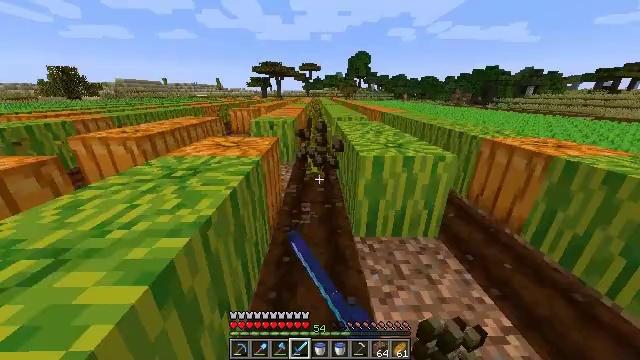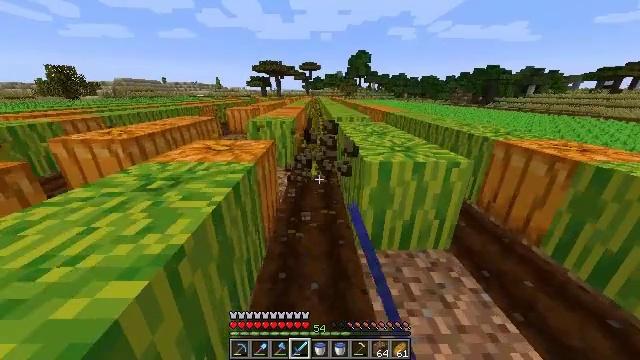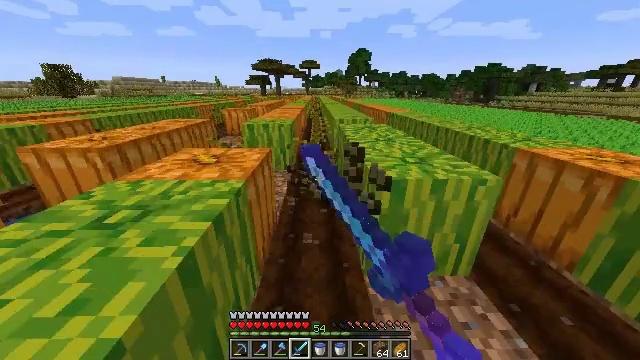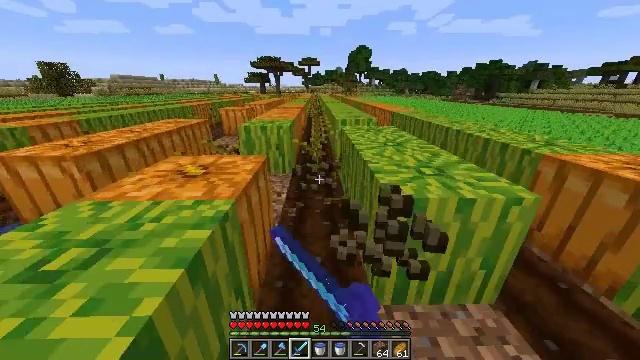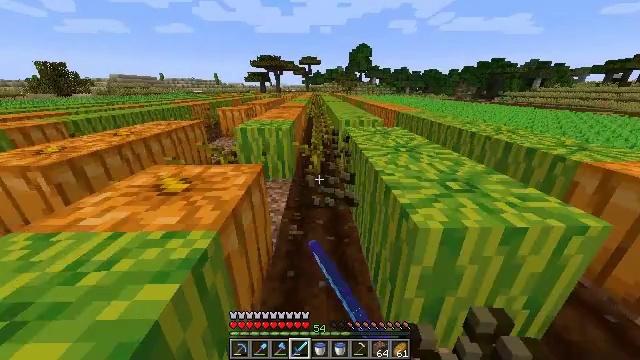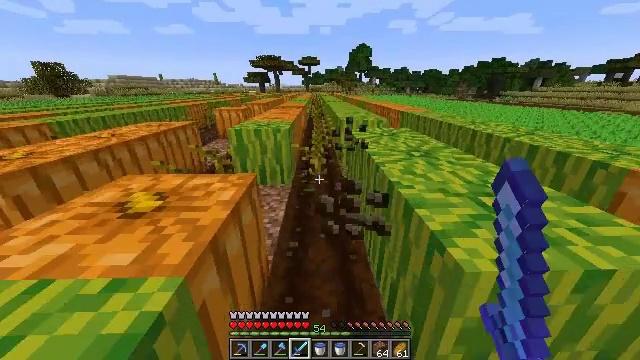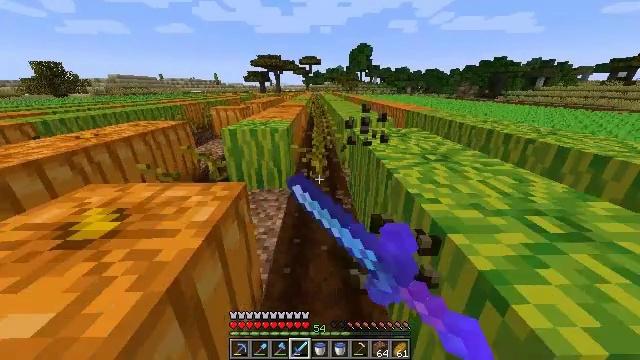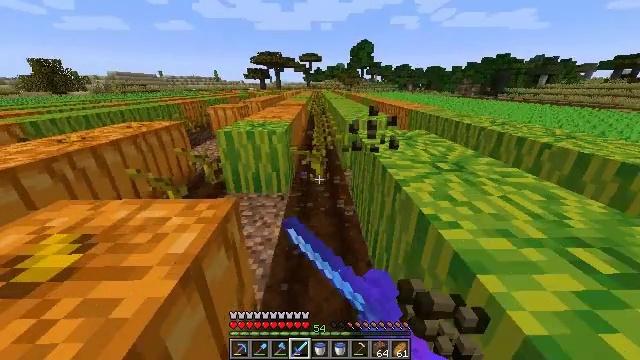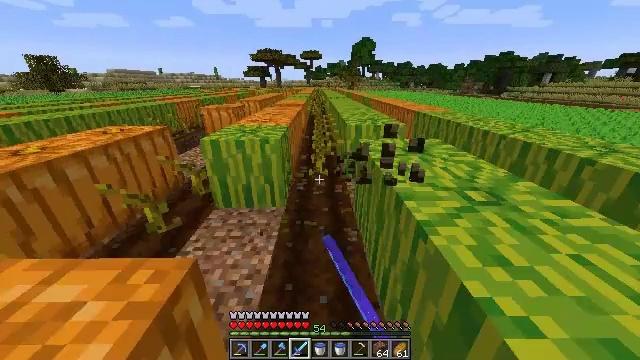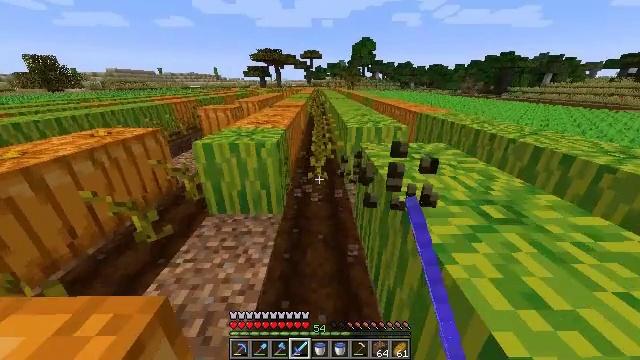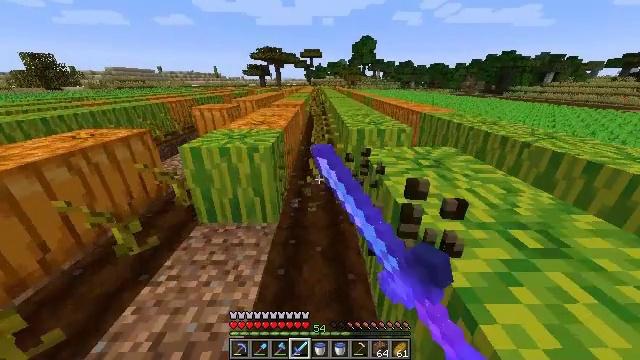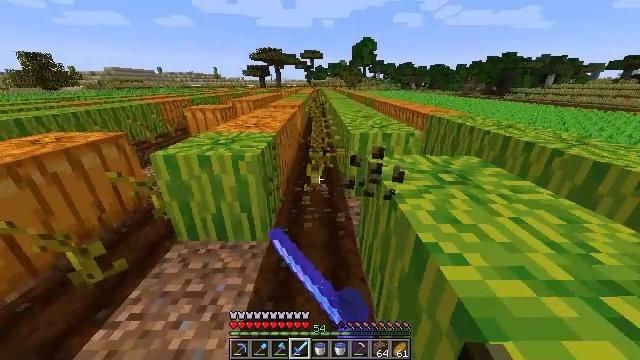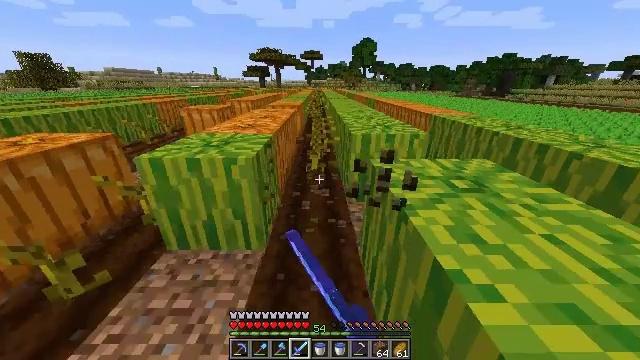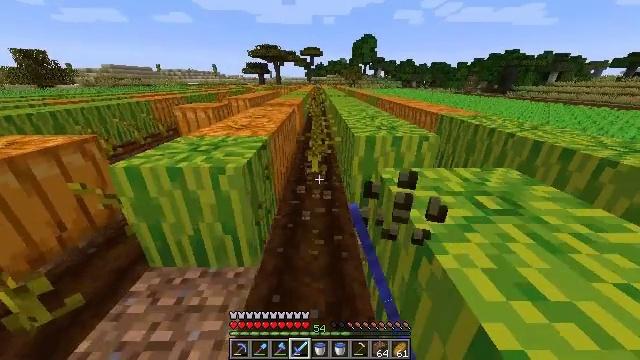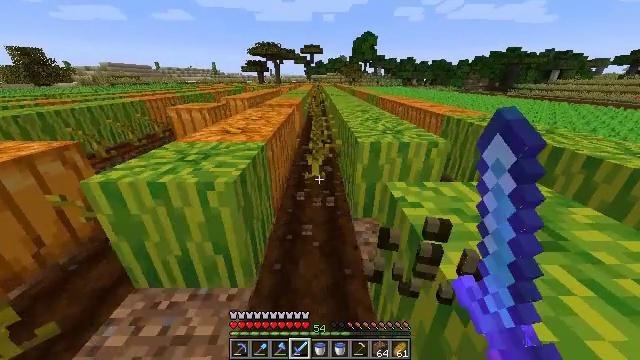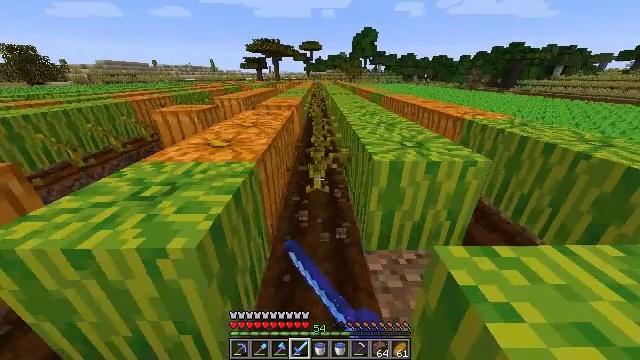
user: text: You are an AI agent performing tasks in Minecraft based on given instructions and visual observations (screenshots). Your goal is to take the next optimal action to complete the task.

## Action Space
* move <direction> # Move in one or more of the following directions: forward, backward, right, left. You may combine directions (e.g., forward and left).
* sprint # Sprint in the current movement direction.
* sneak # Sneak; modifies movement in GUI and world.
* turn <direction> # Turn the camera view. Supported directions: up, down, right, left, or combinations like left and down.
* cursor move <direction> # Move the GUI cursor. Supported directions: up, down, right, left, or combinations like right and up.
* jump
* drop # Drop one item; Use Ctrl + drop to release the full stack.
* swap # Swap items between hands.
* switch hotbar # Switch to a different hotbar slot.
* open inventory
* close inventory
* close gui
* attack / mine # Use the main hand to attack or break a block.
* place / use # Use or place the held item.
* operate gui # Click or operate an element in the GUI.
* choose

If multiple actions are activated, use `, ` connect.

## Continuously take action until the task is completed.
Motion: motion action
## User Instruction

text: Collect the attached melon stem.
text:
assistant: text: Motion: move forward, sprint, attack / mine
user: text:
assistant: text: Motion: move forward, sprint, attack / mine
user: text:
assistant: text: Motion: move forward, sprint, attack / mine
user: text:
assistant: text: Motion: move forward, sprint, attack / mine
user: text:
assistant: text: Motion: move forward, sprint, attack / mine
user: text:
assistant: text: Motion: move forward, sprint, attack / mine
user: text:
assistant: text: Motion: move forward, sprint, attack / mine
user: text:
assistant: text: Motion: move forward, sprint, attack / mine
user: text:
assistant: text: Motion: move forward, sprint, attack / mine
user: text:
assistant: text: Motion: move forward, sprint, attack / mine
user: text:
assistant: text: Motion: move forward, sprint, attack / mine
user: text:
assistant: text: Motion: move forward, sprint, attack / mine
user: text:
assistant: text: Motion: move forward, sprint, attack / mine
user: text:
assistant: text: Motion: move forward, sprint, attack / mine
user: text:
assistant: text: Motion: move forward, sprint, attack / mine
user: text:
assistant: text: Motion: move forward, sprint, attack / mine
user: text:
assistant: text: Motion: move forward, sprint, attack / mine
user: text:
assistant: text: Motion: move forward, sprint, attack / mine
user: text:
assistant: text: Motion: move forward, sprint, attack / mine
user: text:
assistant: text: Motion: move forward, sprint, attack / mine
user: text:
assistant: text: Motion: move forward, sprint, attack / mine
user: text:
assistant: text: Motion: move forward, sprint, attack / mine
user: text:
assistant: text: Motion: move forward, sprint, attack / mine
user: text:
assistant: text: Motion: move forward, sprint, attack / mine
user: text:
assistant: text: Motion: move forward, sprint, attack / mine
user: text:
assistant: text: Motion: move forward, sprint, attack / mine
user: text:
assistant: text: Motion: move forward, sprint, attack / mine
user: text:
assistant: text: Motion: move forward, sprint, attack / mine
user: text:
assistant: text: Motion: move forward, sprint, attack / mine
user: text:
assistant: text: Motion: move forward, sprint, attack / mine